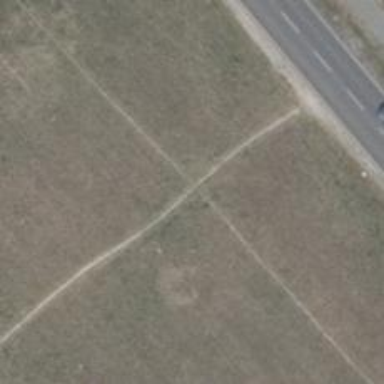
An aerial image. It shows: Path covered in grass.